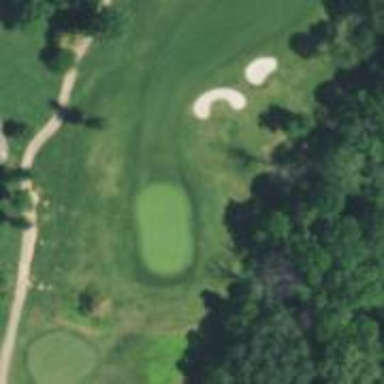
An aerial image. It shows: Golf hole.